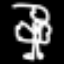
Label: angel